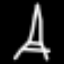
Label: The Eiffel Tower